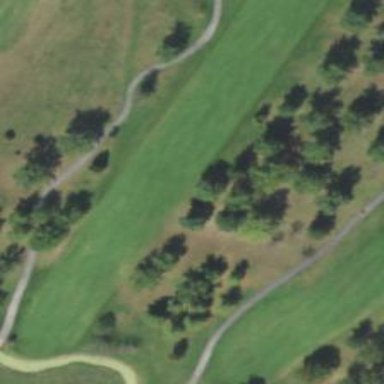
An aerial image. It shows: Golf hole.